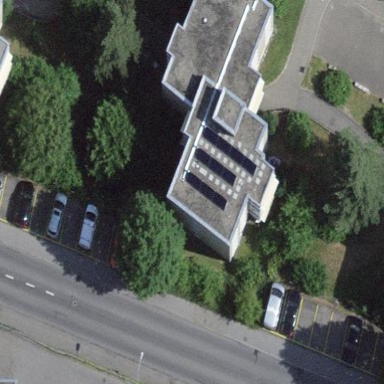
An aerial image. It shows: Street side parking area.